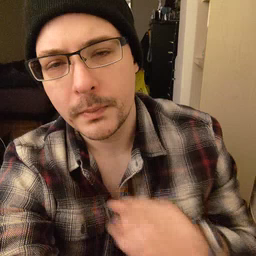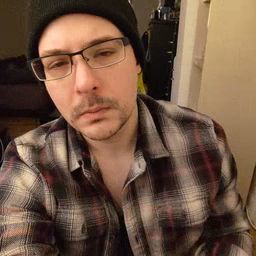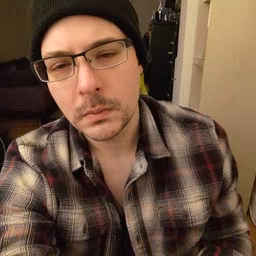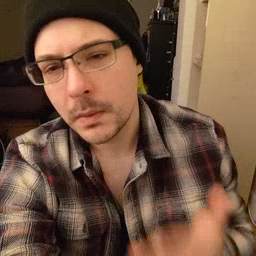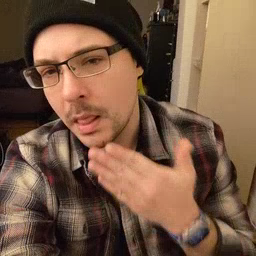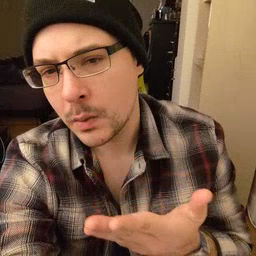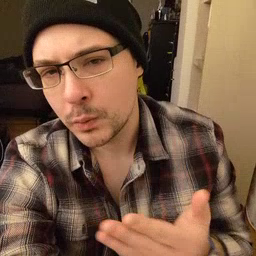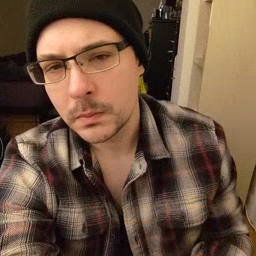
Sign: thankyou